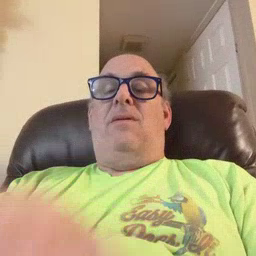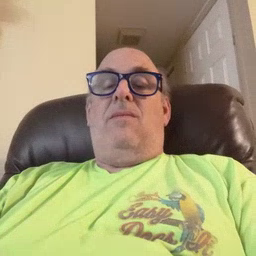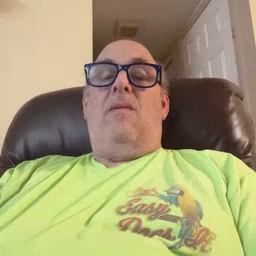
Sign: police